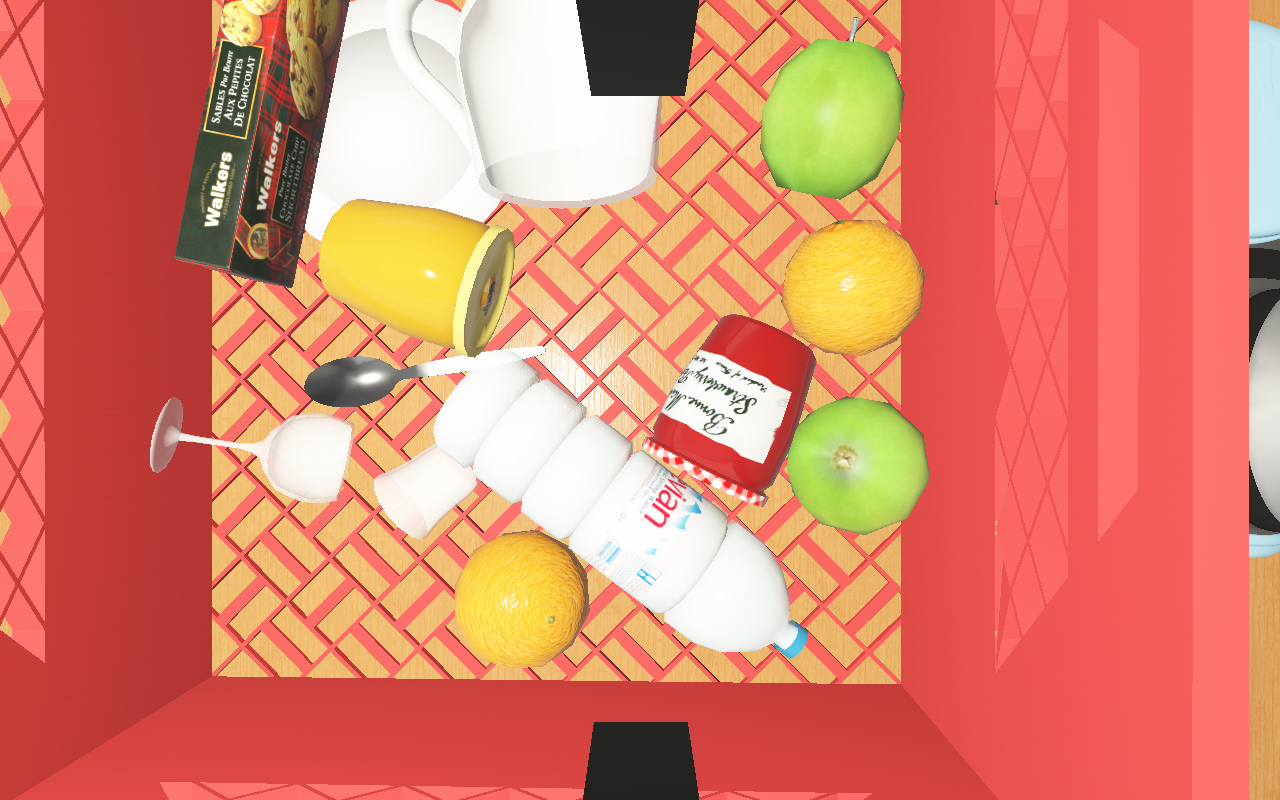
Objects in the scene:
apple
apple
orange
orange
wineglass
jam jar
cereal box
cereal box